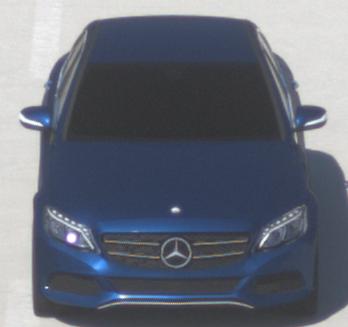
Make: Mercedes-Benz
Model: C 160
Detailed model: C-Class (205) Limousine
Model produced from: 2015/04
Model produced until: 2018/04
Doors: 4
Color: blue
Road condition: dry road
Daytime: midday
Contrast: high contrast